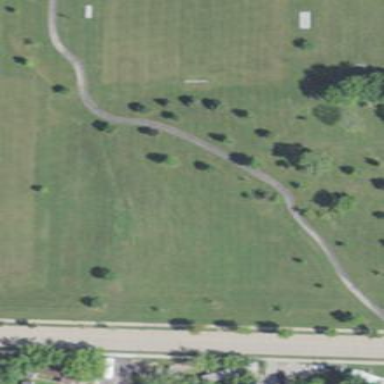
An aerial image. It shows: Recreation ground designated for sledding.